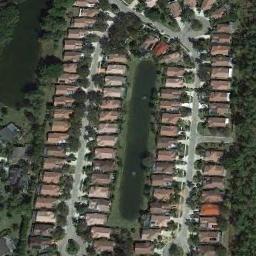
Label: residential